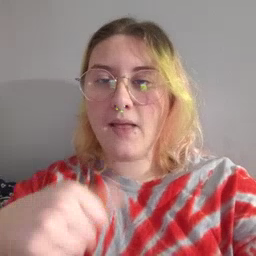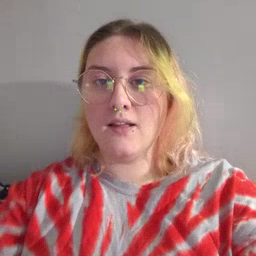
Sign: puzzle